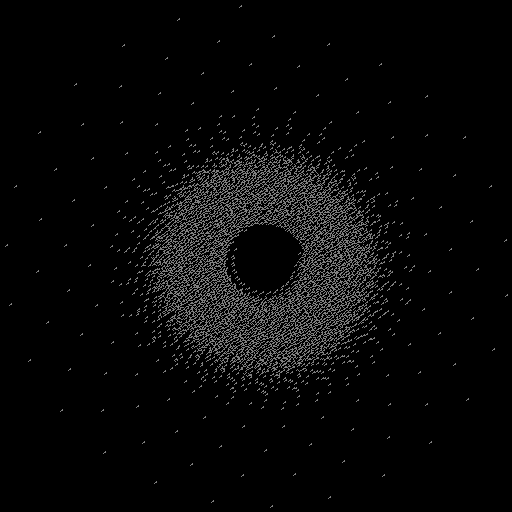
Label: sunflower